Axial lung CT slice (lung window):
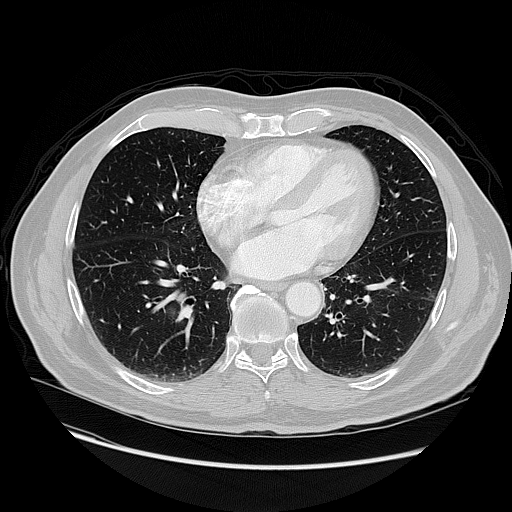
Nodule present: no